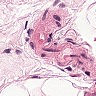
Metastatic tissue present: no